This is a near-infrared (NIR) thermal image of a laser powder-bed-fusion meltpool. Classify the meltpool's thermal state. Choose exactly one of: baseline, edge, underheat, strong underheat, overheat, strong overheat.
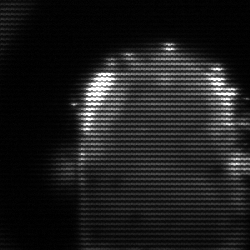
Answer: baseline